Field crop: maize
Growth stage: 2
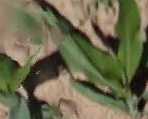
Species: maize